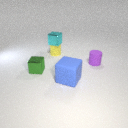
small yellow rubber cylinder behind small purple rubber cylinder